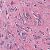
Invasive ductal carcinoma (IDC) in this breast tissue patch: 1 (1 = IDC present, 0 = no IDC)